Question: I have read a CSV file into Pandas and converted the resulting dataframe into a list of dictionaries for each row using the 'to_dict(orient='records') function. A shortened version of the list looks like this:
'''
records = [{'addjob': 'ADDJOB',
'age': 'AGE',
'disab': 'DISCURR13',
'eth': 'ETHUKEUL',
'full': 'FTPT'},
{'addjob': 'ADDJOB',
'age': 'AGE',
'disab': 'DISCURR13',
'eth': 'ETHUKEUL',
'full': nan}]
'''
I am trying to imitate this structure by using a dict comprehension like so:
'''
cleaned_records = OrderedDict([
{k:v for k,v in i} for i in records
])
'''
EDIT: removed 'OrderedDict' as it was a mistake (error is the same):
'''
cleaned_records = [{k:v for k,v in i} for i in records]
'''
However, it is giving me the following error:

The reason I am trying to do this is so I can remove those keys from the dictionaries whose values are null before passing them to another set of functions.
I've been at this for quite a while now and I'm baffled as to why this dict comprehension is not working. Can anyone help me?
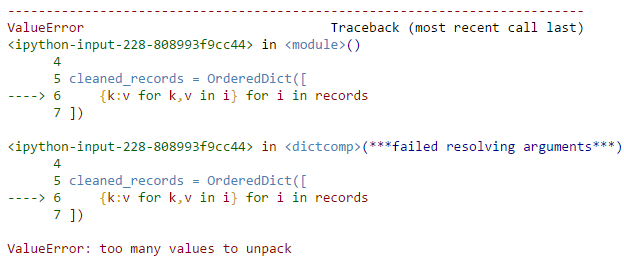
Answer: You're just missing the .items() or .iteritems() on the dict extraction.
'''
In [28]: [{k:v for k,v in i.iteritems()} for i in records]
Out[28]:
[{'addjob': 'ADDJOB',
'age': 'AGE',
'disab': 'DISCURR13',
'eth': 'ETHUKEUL',
'full': 'FTPT'},
{'addjob': 'ADDJOB',
'age': 'AGE',
'disab': 'DISCURR13',
'eth': 'ETHUKEUL',
'full': nan}]
'''